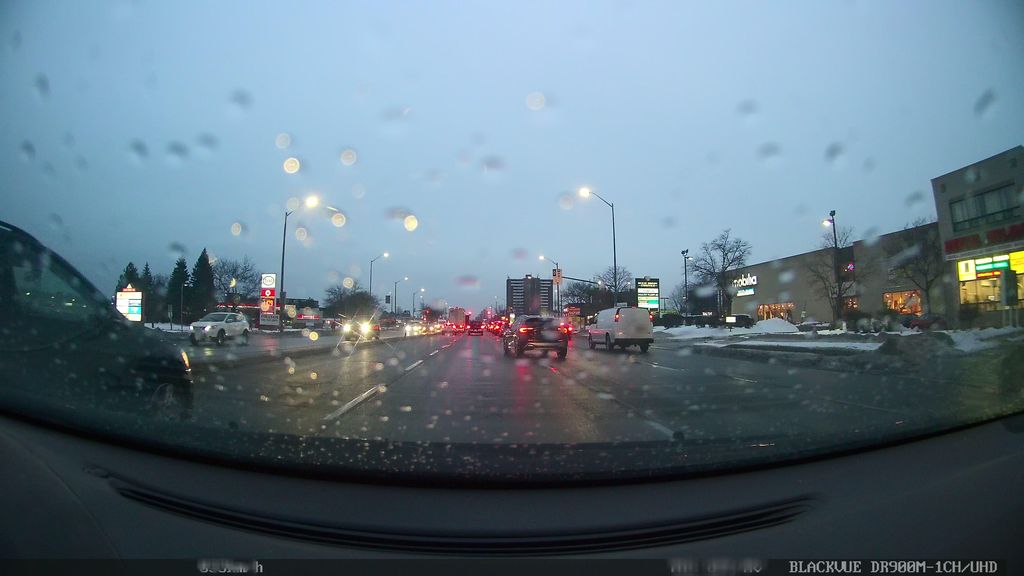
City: toronto